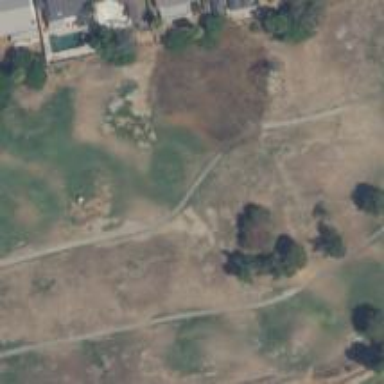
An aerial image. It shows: View of golf hole.